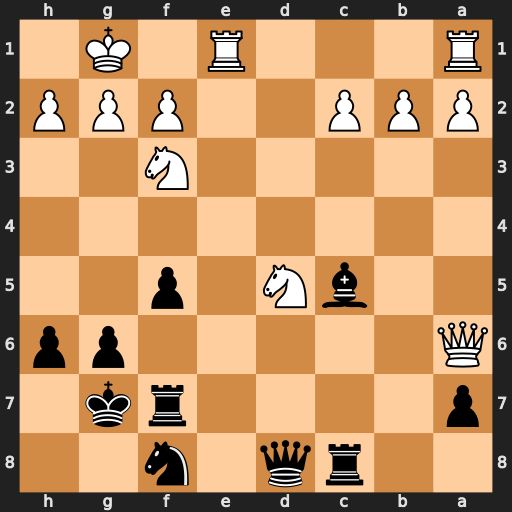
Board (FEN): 2rq1n2/p4rk1/Q5pp/2bN1p2/8/5N2/PPP2PPP/R3R1K1
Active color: b
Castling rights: -
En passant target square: -
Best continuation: Bxf2+ Kxf2 Rxc2+ Re2 Rxe2+ Qxe2 Qxd5